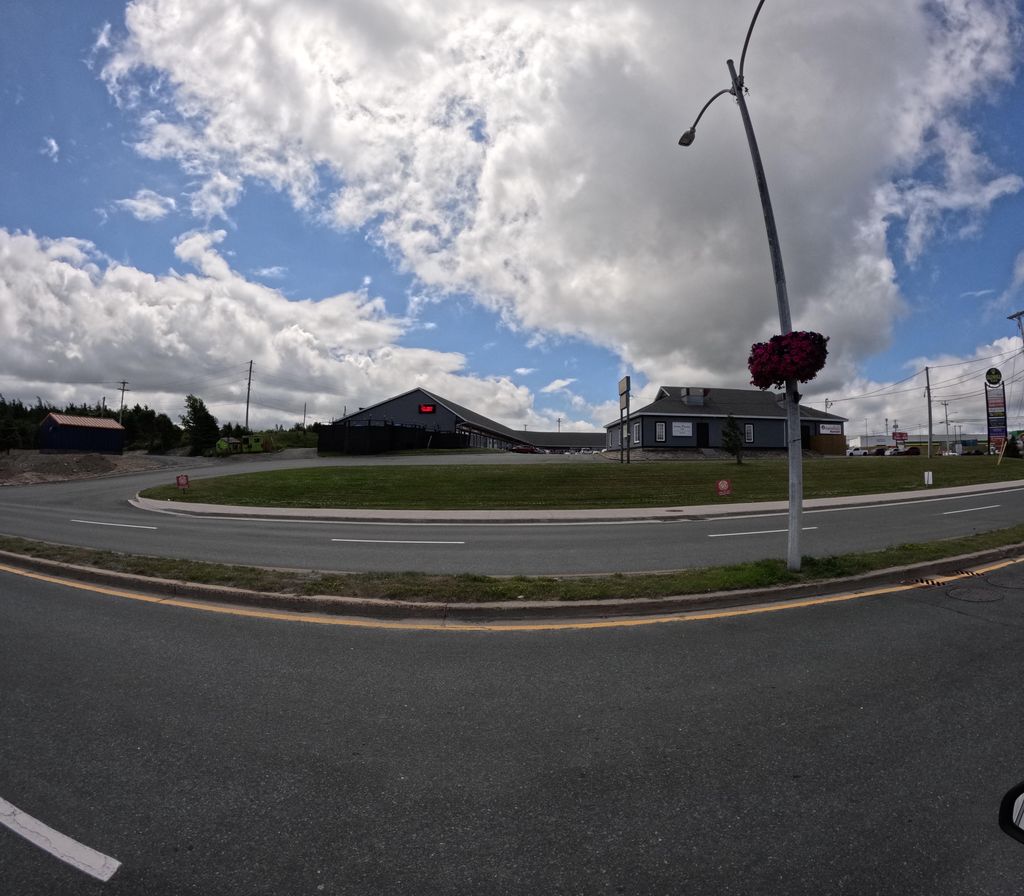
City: st_johns